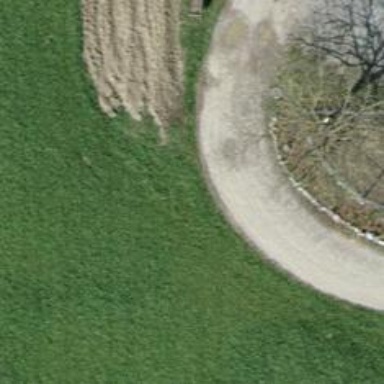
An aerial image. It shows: Driveway made of paving stones.